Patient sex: M
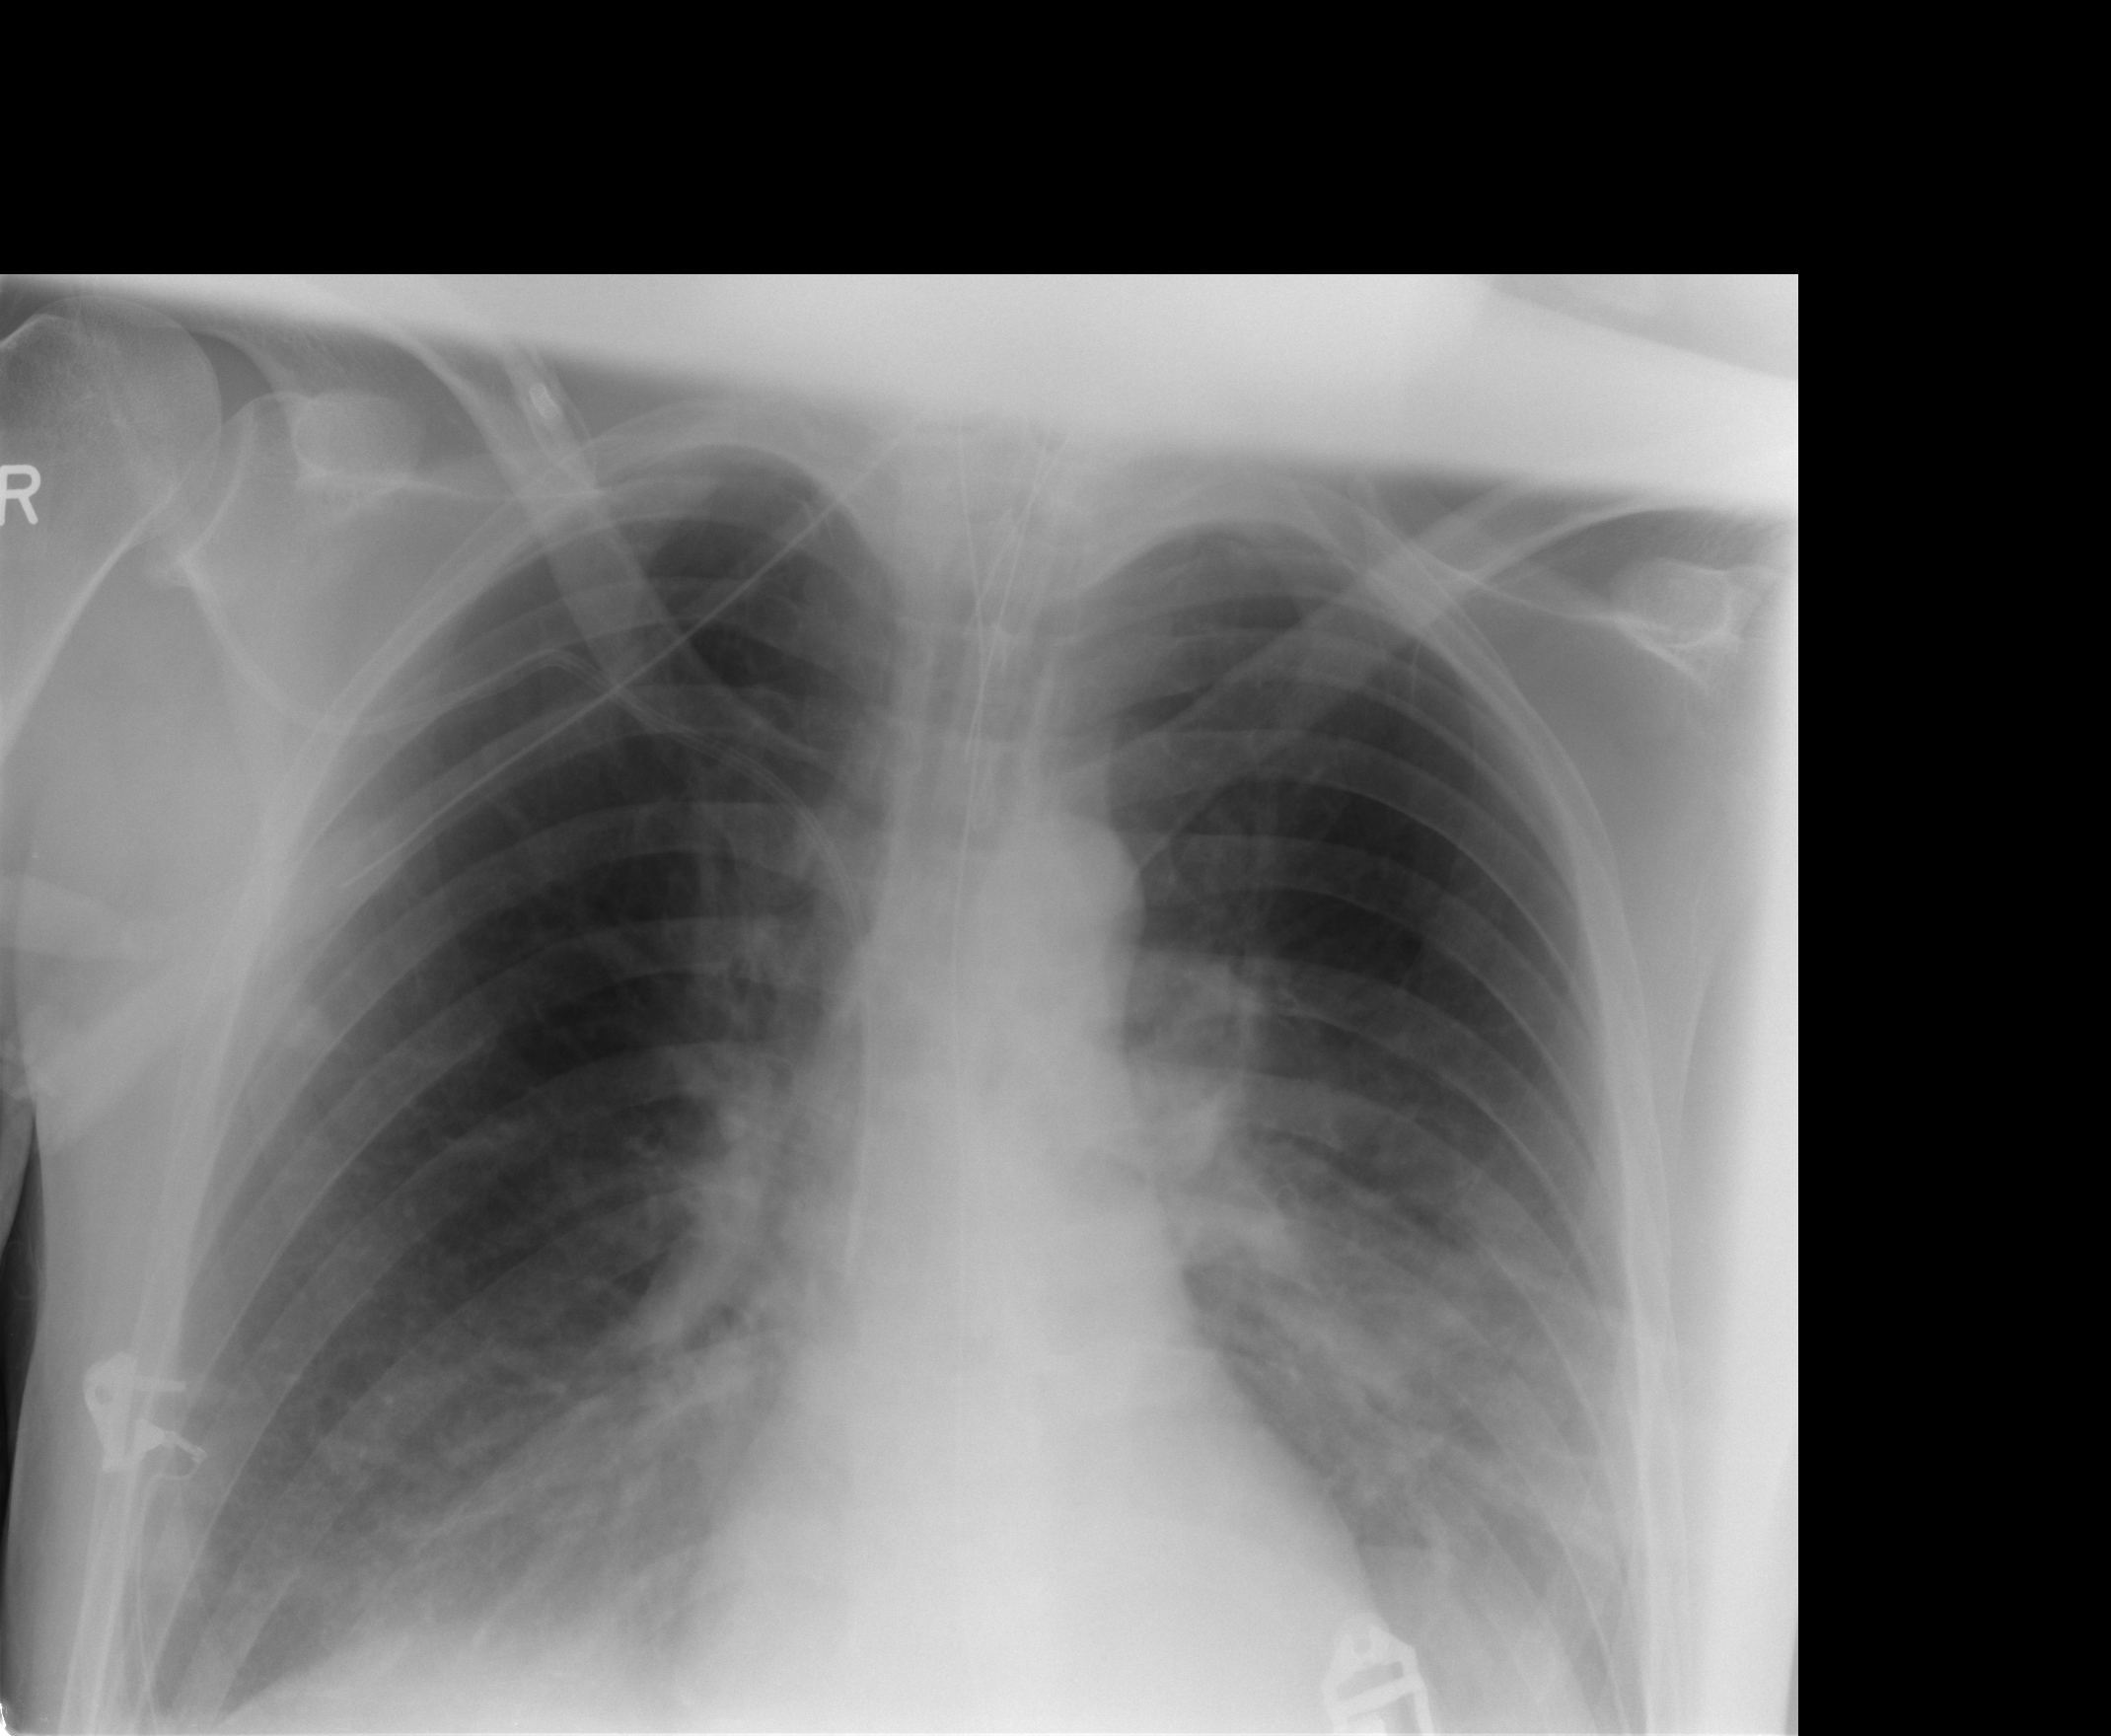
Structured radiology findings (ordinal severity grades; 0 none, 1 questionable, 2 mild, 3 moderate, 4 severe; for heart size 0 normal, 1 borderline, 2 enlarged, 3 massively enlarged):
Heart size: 0
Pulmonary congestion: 2
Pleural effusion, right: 2
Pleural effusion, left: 3
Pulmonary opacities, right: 2
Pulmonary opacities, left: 1
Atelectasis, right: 2
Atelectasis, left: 2